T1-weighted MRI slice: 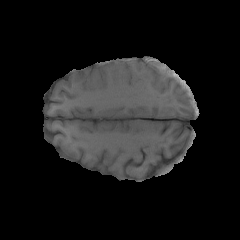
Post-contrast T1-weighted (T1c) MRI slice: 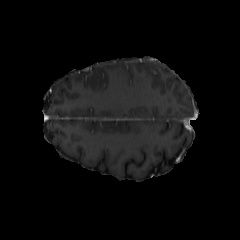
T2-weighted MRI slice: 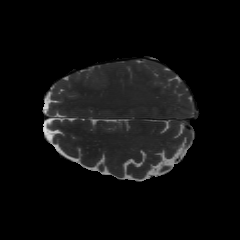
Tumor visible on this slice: no